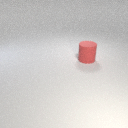
large red rubber cylinder